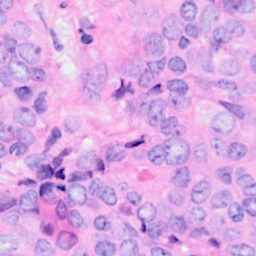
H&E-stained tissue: Breast